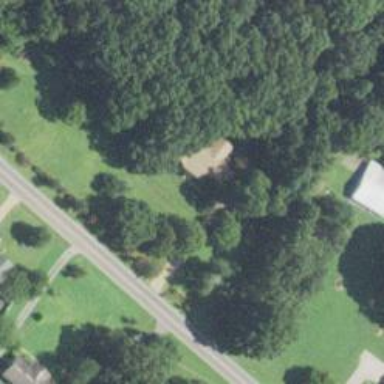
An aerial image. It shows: Driveway leading to service road.